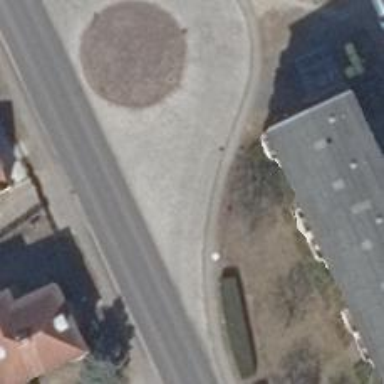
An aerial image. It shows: Public transport stop position.